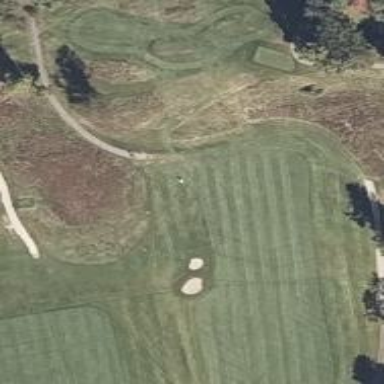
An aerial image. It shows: Golf hole.